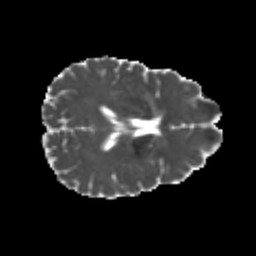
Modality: MD
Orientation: axial
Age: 22
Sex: male
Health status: healthy
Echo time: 0.074 s